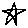
Label: star